Frequency: 65000
Velocity: 0,2015
Power: 4,1
Pulse duration: 0,0000001
Pass count: 1
Magnification: 10
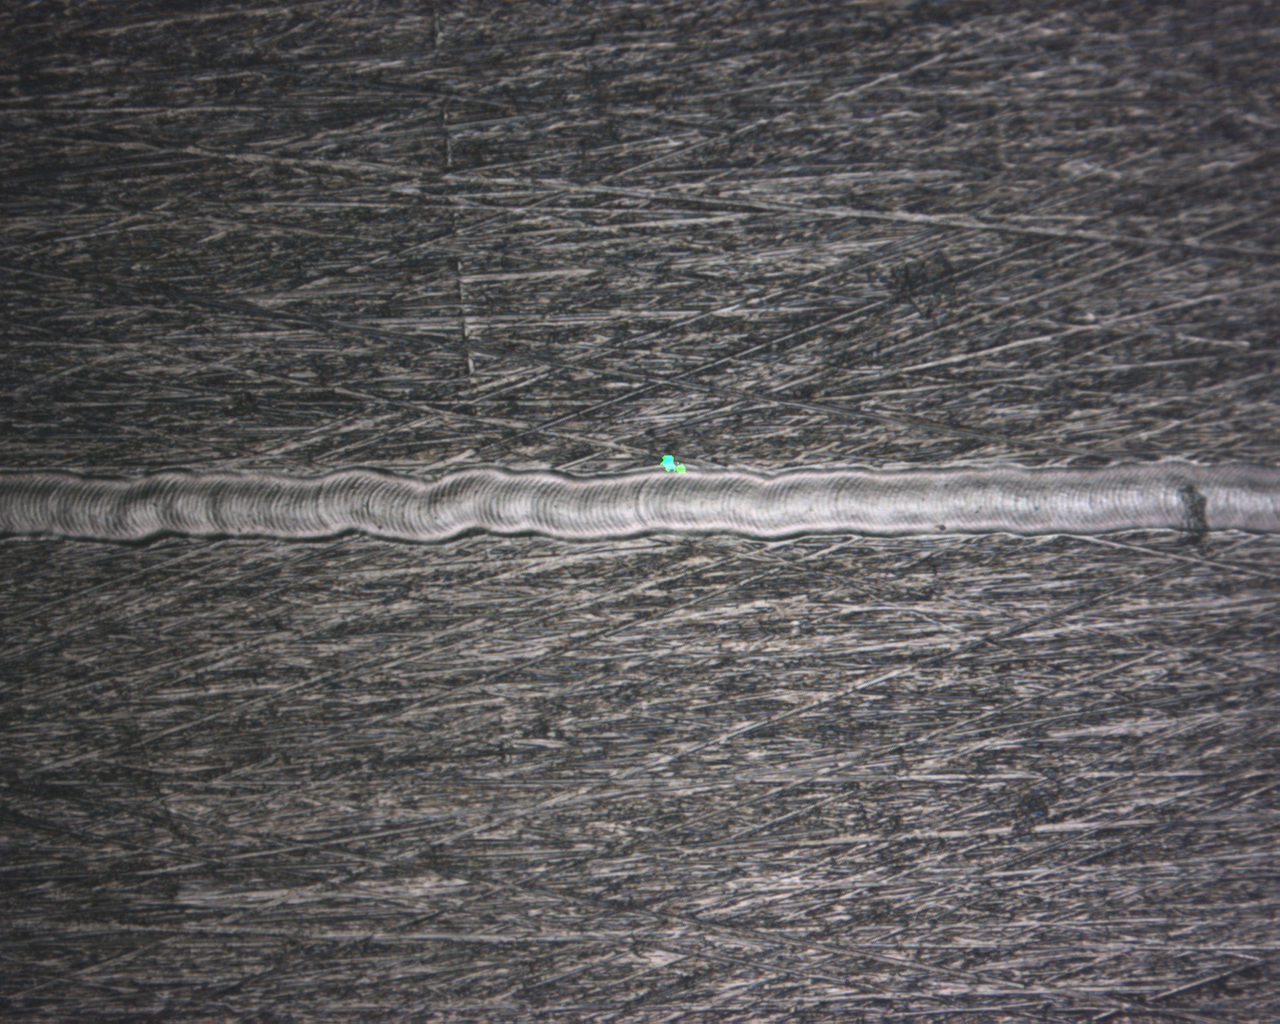
Measured width: 97.245
Other width: 5.154